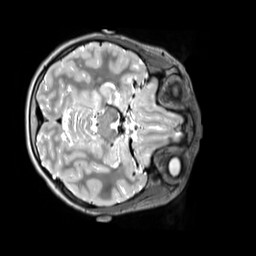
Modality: T2w
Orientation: axial
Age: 11
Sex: female
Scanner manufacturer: siemens
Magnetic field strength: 3 T
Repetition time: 3.2 s
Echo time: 0.408 s